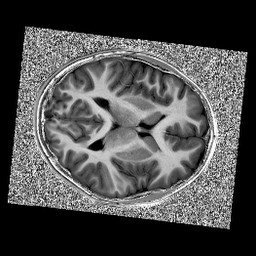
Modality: UNIT1
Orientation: axial
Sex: male
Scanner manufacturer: siemens
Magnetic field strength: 3 T
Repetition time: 5 s
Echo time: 0.00368 s